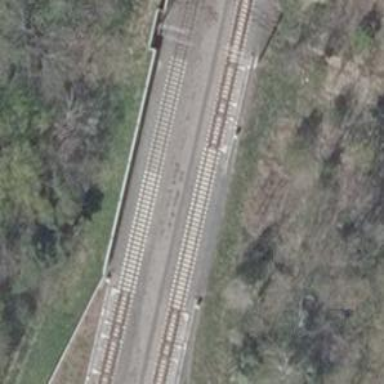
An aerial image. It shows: Railway switch.